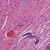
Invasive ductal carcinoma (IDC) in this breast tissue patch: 0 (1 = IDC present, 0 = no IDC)